Question: I'm trying to build a macro that will move a table (group of cells) for me to another area of the excel spreadsheet. I've currently built this (this is the relevant part of code), but it only works with one table, as I coded it based on location of the first table. However, some of my spreadsheets have more tables, of differing locations (all the tables are stacked on top of each other, but have differing heights -- so I can't easily do what I've already done for the first table).
So my question is -- is there a way to code VBA to recognize the top left corner of each table (the data in the top left corner is always the same with each table) and then detect when the table (data) end both to the right and bottom of that top left corner, and then move all that?
I'm very new to this, and honestly am proud of my shabby "coding" below. Any help would be appreciated. I thought about using an "If..Then" statement for the detecting of the top left corner but have no idea how to go from there. Thank you for any help.
'''
' Moving data and headers
Worksheets("Inventory").Range("E6:E14").Cut Worksheets("Inventory").Range("A1:A9")
Worksheets("Inventory").Range("F6:F14").Cut Worksheets("Inventory").Range("B1:B9")
Worksheets("Inventory").Range("G6:G14").Cut Worksheets("Inventory").Range("C1:C9")
Worksheets("Inventory").Range("H8:H14").Cut Worksheets("Inventory").Range("D3:D9")
Worksheets("Inventory").Range("I8:I14").Cut Worksheets("Inventory").Range("E3:E9")
Worksheets("Inventory").Range("J8:J14").Cut Worksheets("Inventory").Range("F3:F9")
Worksheets("Inventory").Range("K8:K14").Cut Worksheets("Inventory").Range("G3:G9")
Worksheets("Inventory").Range("L8:L14").Cut Worksheets("Inventory").Range("H3:H9")
Worksheets("Inventory").Range("M8:M14").Cut Worksheets("Inventory").Range("I3:I9")
' Merging and putting in Days Worked
Range("D1:I1").Select
With Selection
.HorizontalAlignment = xlCenter
.VerticalAlignment = xlBottom
.WrapText = False
.Orientation = 0
.AddIndent = False
.IndentLevel = 0
.ShrinkToFit = False
.ReadingOrder = xlContext
.MergeCells = False
End With
Selection.Merge
'''

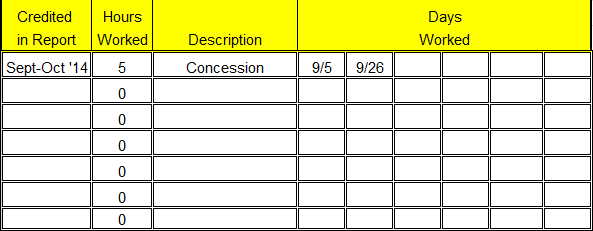
Answer: Ok based on your sample data and sample code, try this out.
'''
Sub Test()
Const tlh As String = "Credited in Report"
With Sheets("Sheet1") 'Change to suit
Dim tl As Range, bl As Range
Dim first_add As String, tbl_loc As Variant
Set tl = .Cells.Find(tlh)
If Not tl Is Nothing Then
first_add = tl.Address
Else
MsgBox "Table does not exist.": Exit Sub
End If
Do
If Not IsArray(tbl_loc) Then
tbl_loc = Array(tl.Address)
Else
ReDim Preserve tbl_loc(UBound(tbl_loc) + 1)
tbl_loc(UBound(tbl_loc)) = tl.Address
End If
Set tl = .Cells.FindNext(tl)
Loop While tl.Address <> first_add
Dim i As Long, lrow As Long, tb_cnt As Long: tb_cnt = 0
For i = LBound(tbl_loc) To UBound(tbl_loc)
Set bl = .Cells.Find(vbNullString, .Range(tbl_loc(i)) _
, , , xlByColumns, xlNext)
lrow = Sheets("Sheet2").Range("A" & _
Sheets("Sheet2").Rows.Count).End(xlUp).Row
.Range(.Range(tbl_loc(i)).Offset(IIf(tb_cnt <> 0, 1, 0), 0), _
bl.Offset(-1, 0)).Resize(, 9).Copy _
Sheets("Sheet2").Range("A" & lrow).Offset(IIf(lrow = 1, 0, 1), 0)
tb_cnt = tb_cnt + 1
Set bl = Nothing
Next
End With
End Sub
'''
This consolidates the data in one table.
I used copy instead of cut to be safe. You can change it whatever suits you.
I also use another sheet for the output since I'm using copy.
For example you have below in Sheet1:

It will be consolidated in Sheet2 like this:

Is this what you're trying? If not, you can go ahead and learn from the code.
Then once you do, adjust it to suit your needs. :-) HTH.